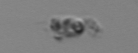
Label: detritus